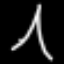
Label: The Eiffel Tower